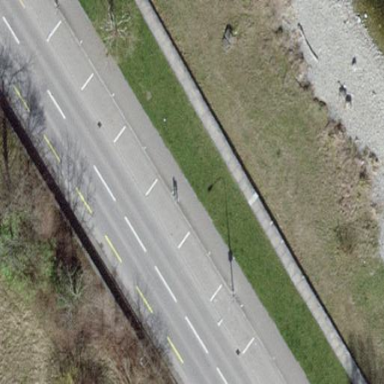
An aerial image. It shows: Parking lane.